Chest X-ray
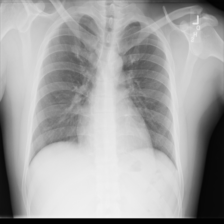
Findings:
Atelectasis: negative
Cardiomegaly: negative
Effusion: negative
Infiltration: negative
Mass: negative
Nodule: negative
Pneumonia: negative
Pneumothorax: negative
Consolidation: negative
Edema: negative
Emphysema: negative
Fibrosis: negative
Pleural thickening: negative
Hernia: negative